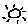
Label: sun